Question: I'm wondering how to do this graph in R?

I tought about using geom_bar from the ggplot package. However I don't know how to plot the changing thickness and the colors that reflect the growth for the years at the same time.
I'd appreciate any ideas.
Thank you.
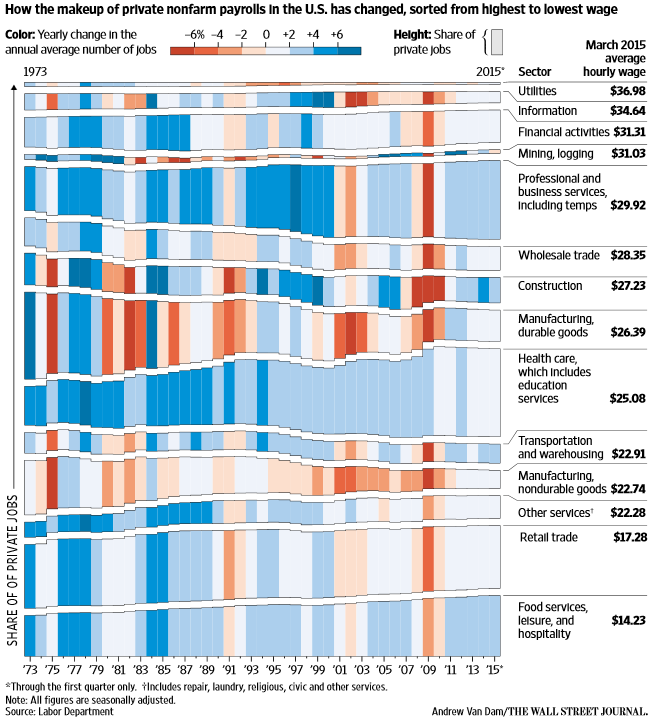
Answer: Here are some steps to start. Nothing special, just some rectangles. There is a lot of information going on in this chart, most of it is in the text along the sides, usually meaning that the chart isnt very effective.
The only useful info the chart really shows is the yearly change in colors. You can do something like that below where I colored based on the rectangle height.
But +1 for finding another way to visualize your data.

'''
set.seed(1)
nr <- 4
nc <- 50
mm <- matrix(sort(runif(nr * nc)) * 10, nr, nc)
nn <- matrix(sort(runif(nr * nc), decreasing = TRUE) * 10, nr, nc)
mm <- do.call('rbind', l <- list(mm, nn))[order(sequence(sapply(l, nrow))), ]
yy <- 50
mm <- rbind(mm, yy - colSums(mm))
nr <- nrow(mm)
plot(0:nc, type = 'n', ylim = c(0, yy), bty = 'n', axes = FALSE, ann = FALSE)
rect(s <- sequence(nc), 0, s + .95, mm[1, ], border = NA,
col = as.numeric(cut(mm[1, ], breaks = seq(0, 15, 3))))
axis(1, s + .5, labels = s + 2000, lwd = 0, lwd.ticks = 1)
axis(1, s, labels = NA, lwd = 0, lwd.ticks = .5, tcl = -.2)
# axis(2, las = 1, lwd = 0)
mtext('Share of private jobs', side = 2, at = par('usr')[3], adj = 0)
arrows(.5, 0, .5, yy, lwd = 2, xpd = NA, length = .1)
text(par('usr')[1:2] + c(.5, -.5), yy, labels = range(s) + 2000,
xpd = NA, pos = 3, adj = 0)
yy <- matrix(0, 1, nc)
for (ii in 2:nr) {
yy <- colSums(rbind(yy, mm[ii - 1, ]))
rect(s, yy + 1, s + .95, yy + mm[ii, ], border = NA,
col = as.numeric(cut(mm[ii, ], breaks = seq(0, 15, 3))))
}
'''
(I hope no one submits this to junk charts :{ )
Also here is another incredibly simple way. Should have done this first, ie, create sample data, pad the rows, and let 'barplot' take care of the rest. A lot less control over this approach, though.
'''
mm <- matrix(sort(runif(10)), 2) * 10
nn <- matrix(.5, 2, ncol(mm))
mm <- do.call('rbind', l <- list(mm, nn))[order(sequence(sapply(l, nrow))), ]
yy <- 22
mm <- rbind(mm, yy - colSums(mm))
barplot(mm, col = 1:0, border = NA, axes = FALSE)
'''